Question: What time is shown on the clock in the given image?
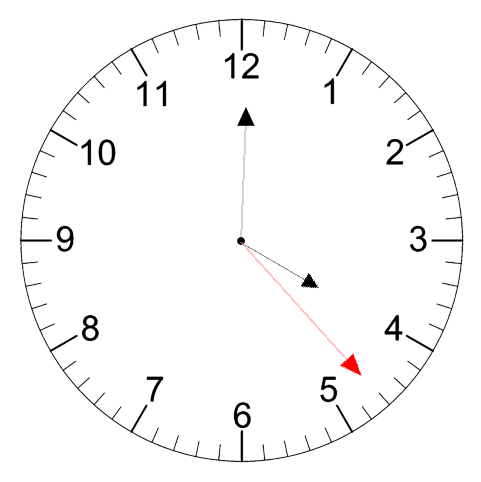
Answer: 04:00:23